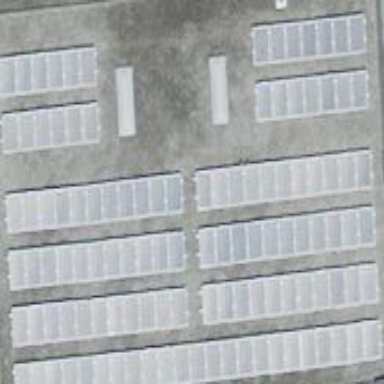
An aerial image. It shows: Small solar photovoltaic panel used as generator to produce electricity.